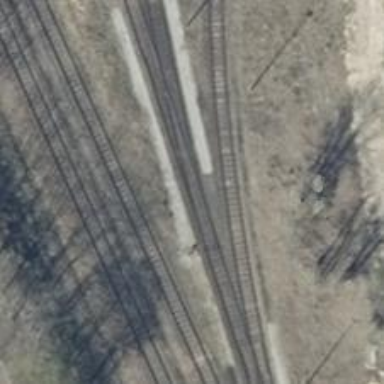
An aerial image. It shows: Railway switch.